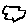
Label: cloud